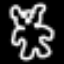
Label: mushroom